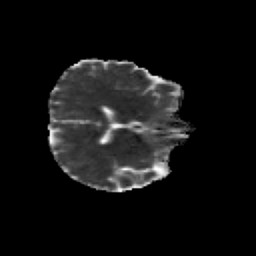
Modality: MD
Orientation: axial
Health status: healthy
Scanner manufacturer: siemens
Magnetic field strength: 3 T
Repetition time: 12 s
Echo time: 0.092 s